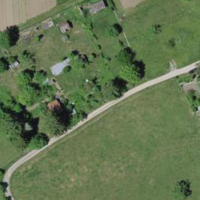
EUNIS habitat code: 53
Species observed at this site:
Plantago major
Pyrausta despicata
Myathropa florea
Cyaniris semiargus
Medicago sativa